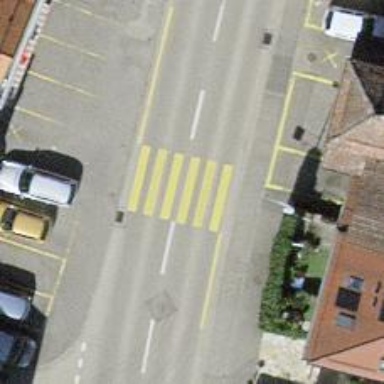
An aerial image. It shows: Zebra crossing on the road.